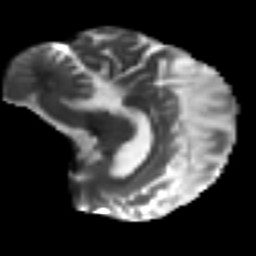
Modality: T2w
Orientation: sagittal
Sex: male
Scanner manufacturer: ge
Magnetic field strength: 3 T
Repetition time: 7 s
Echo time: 0.08 s